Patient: sex M, age 63
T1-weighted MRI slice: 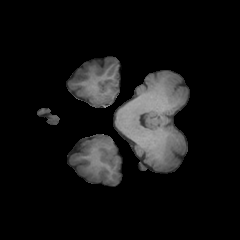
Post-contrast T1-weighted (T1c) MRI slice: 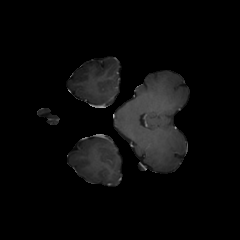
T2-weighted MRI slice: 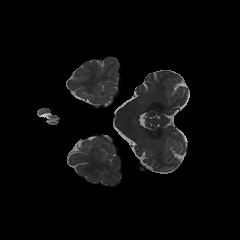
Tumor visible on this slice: no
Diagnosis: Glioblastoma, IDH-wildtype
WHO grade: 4